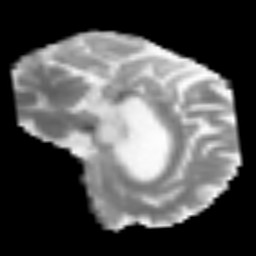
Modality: MD
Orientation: sagittal
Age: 40
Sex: male
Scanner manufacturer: siemens
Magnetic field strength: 3 T
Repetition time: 3.2 s
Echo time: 0.081 s